Aerial crown-view tile of a tropical tree (Barro Colorado Island, Panama), acquired 20250124:
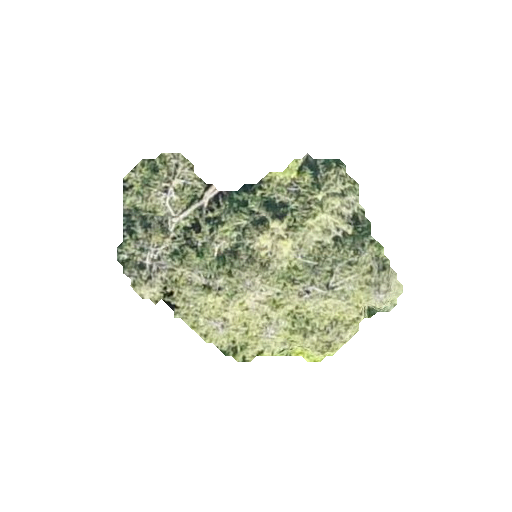
Species: Quararibea stenophylla
GBIF accepted scientific name: Quararibea stenophylla
Crown area: 62.51 m²